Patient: sex F, age 57
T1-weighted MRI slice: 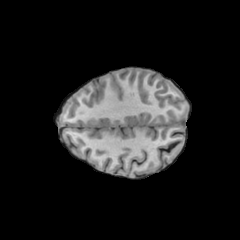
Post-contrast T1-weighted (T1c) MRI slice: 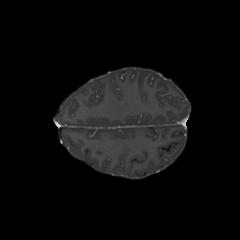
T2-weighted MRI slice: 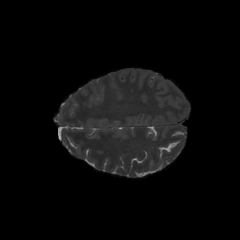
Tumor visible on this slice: no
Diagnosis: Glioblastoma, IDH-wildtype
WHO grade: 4